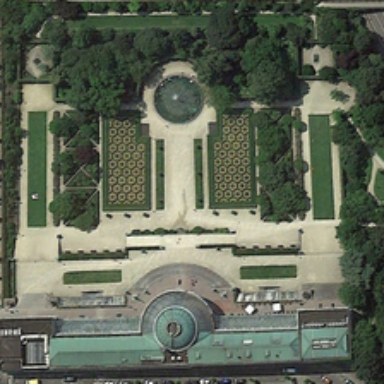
Many green trees are near a square and a building .